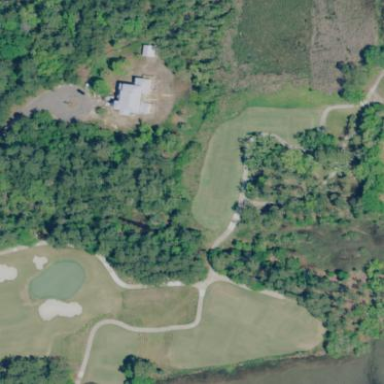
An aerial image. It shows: Area of rough grass used for golf.